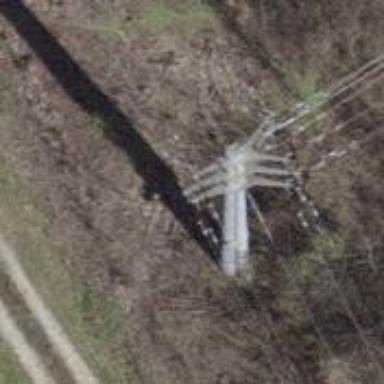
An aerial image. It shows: Concrete power pole.